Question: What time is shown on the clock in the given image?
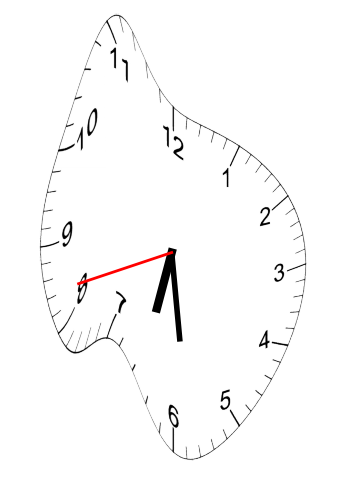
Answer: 06:28:42